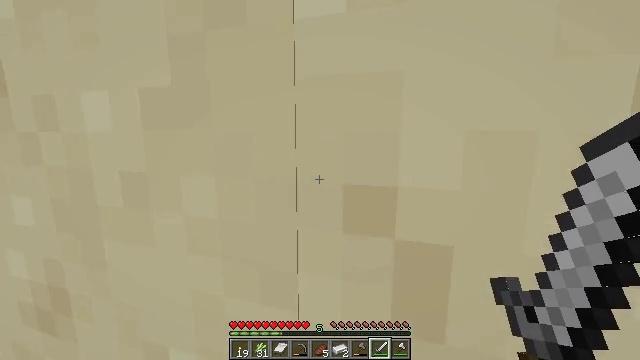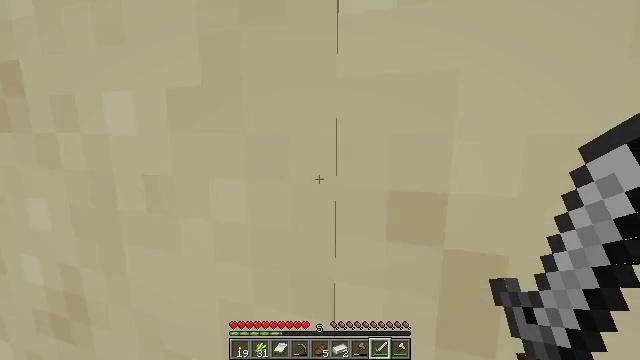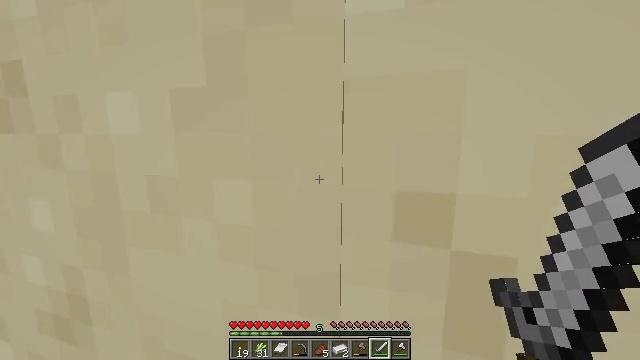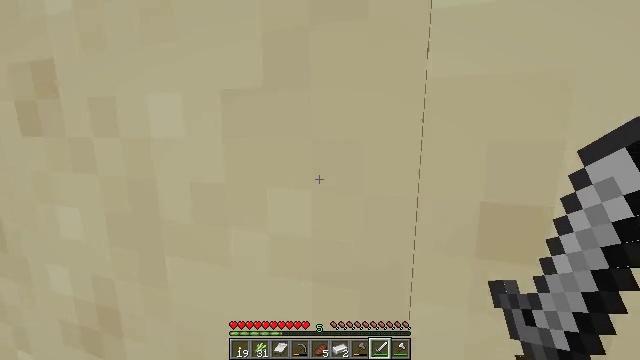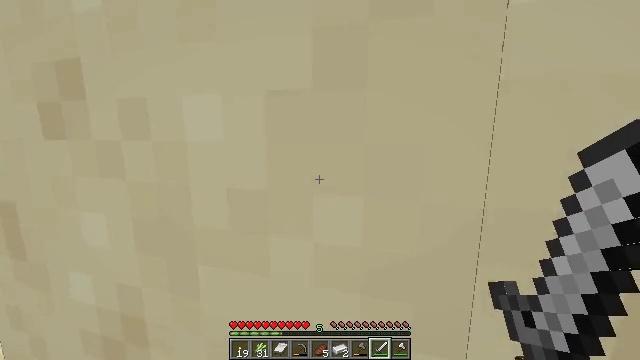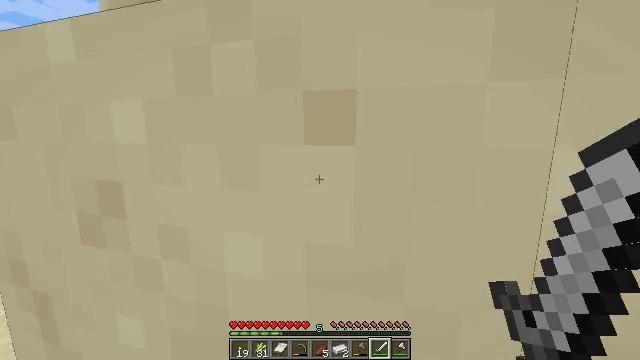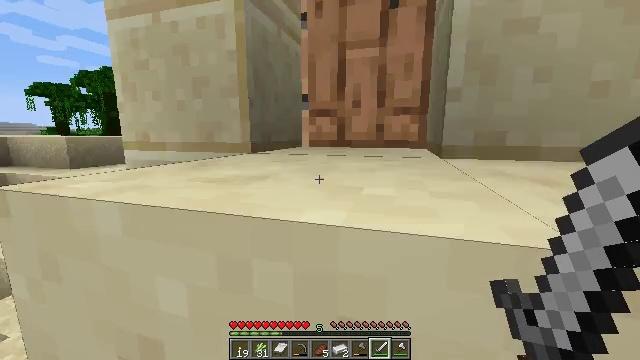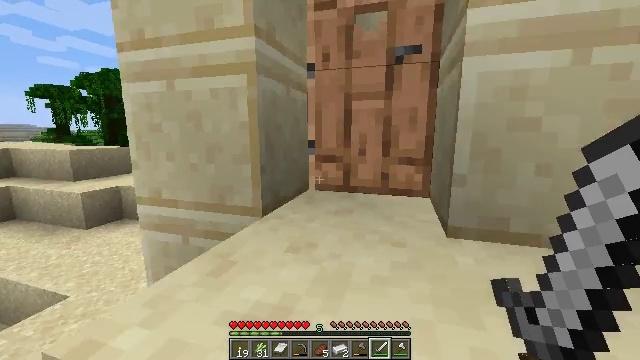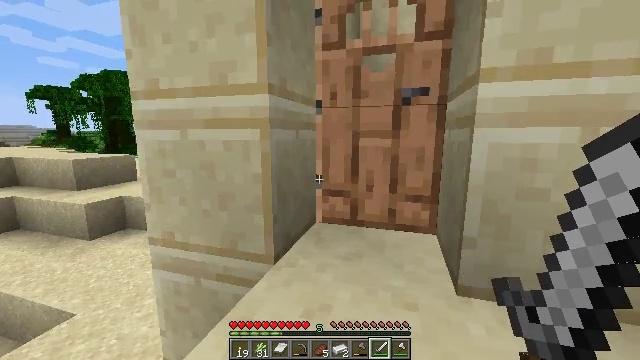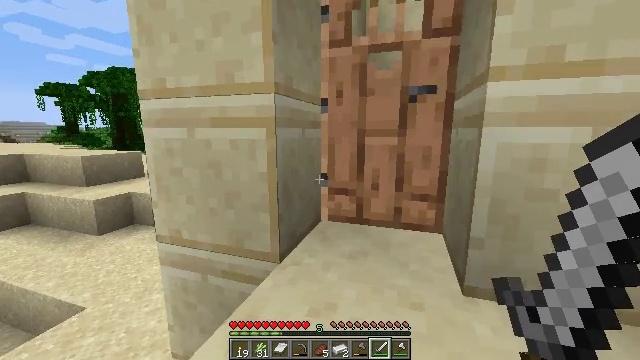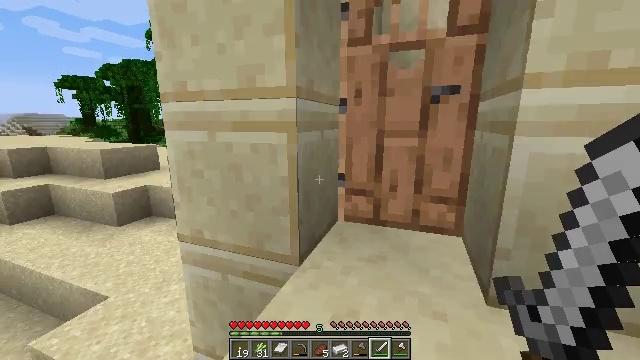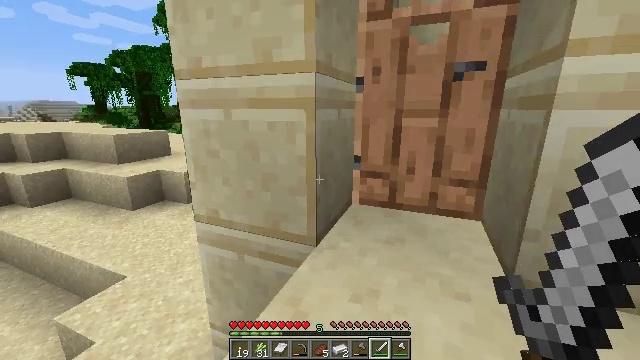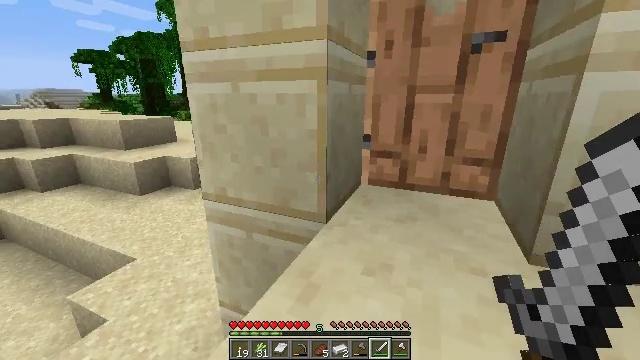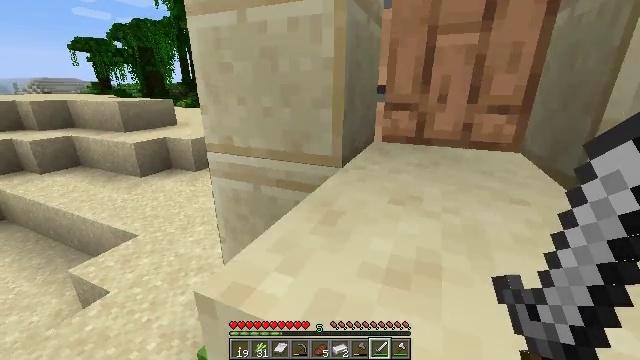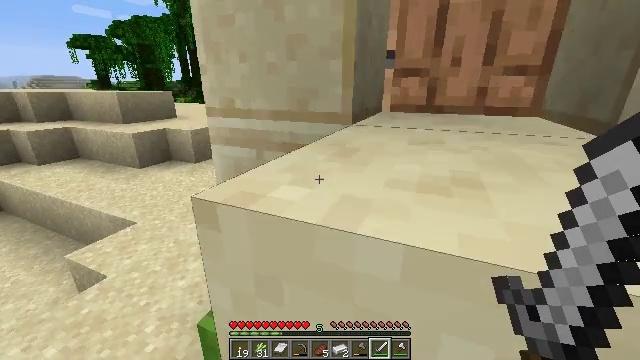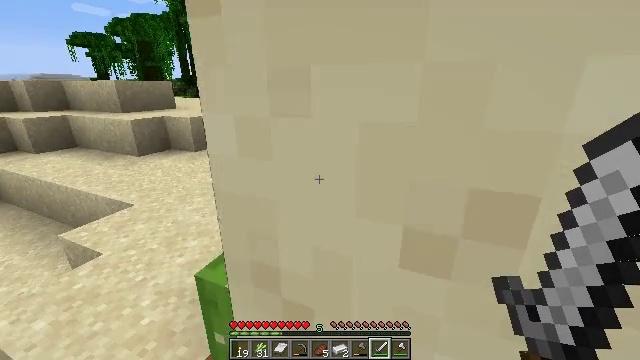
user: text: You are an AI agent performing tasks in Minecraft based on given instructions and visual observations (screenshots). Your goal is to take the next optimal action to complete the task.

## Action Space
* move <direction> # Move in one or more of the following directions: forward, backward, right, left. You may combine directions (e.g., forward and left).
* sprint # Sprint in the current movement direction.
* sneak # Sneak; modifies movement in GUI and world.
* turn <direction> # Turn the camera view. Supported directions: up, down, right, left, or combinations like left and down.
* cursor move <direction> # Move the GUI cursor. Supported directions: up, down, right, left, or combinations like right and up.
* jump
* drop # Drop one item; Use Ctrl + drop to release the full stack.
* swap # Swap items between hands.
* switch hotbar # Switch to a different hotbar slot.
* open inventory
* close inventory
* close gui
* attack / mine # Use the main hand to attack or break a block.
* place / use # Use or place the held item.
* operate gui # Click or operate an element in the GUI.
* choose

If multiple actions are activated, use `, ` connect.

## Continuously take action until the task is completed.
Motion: motion action
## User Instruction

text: Retrieve a smooth sandstone slab by mining.
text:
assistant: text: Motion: move forward, sprint
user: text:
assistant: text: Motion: move forward, sprint
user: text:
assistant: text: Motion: move forward, sprint
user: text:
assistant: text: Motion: move forward, sprint
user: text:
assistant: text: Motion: move forward, sprint, jump
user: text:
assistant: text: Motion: move forward, sprint, jump
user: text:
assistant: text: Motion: move forward, sprint, jump
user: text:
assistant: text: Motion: move forward, sprint, jump
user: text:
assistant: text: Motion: move forward, sprint, turn left, jump
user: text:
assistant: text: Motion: move forward, sprint, turn left and down, jump
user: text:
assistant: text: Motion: move forward, sprint, turn left and down
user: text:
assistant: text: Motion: move forward, sprint, turn left and down
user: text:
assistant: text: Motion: move forward, sprint, turn down
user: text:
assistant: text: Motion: move forward, sprint
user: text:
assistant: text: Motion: move forward, sprint
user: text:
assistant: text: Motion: move forward, sprint
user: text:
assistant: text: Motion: move forward, sprint
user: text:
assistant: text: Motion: sprint, turn right and down
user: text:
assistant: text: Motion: sprint
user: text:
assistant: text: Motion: sprint
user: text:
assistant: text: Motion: sprint
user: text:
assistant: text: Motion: sprint
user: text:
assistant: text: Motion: sprint, turn right
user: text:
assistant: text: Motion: sprint, turn right
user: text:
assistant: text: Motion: sprint, turn right
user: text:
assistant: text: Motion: turn right
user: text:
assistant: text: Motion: turn right and up
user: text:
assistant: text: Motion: turn right and up
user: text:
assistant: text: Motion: turn right and up
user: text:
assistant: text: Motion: turn right and up